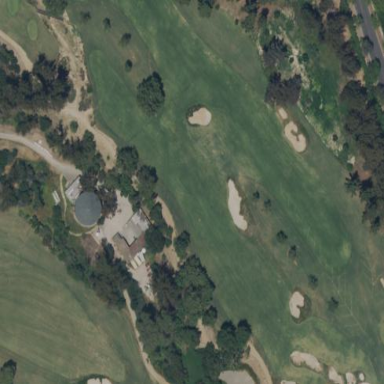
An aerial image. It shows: Rough area in golf course.